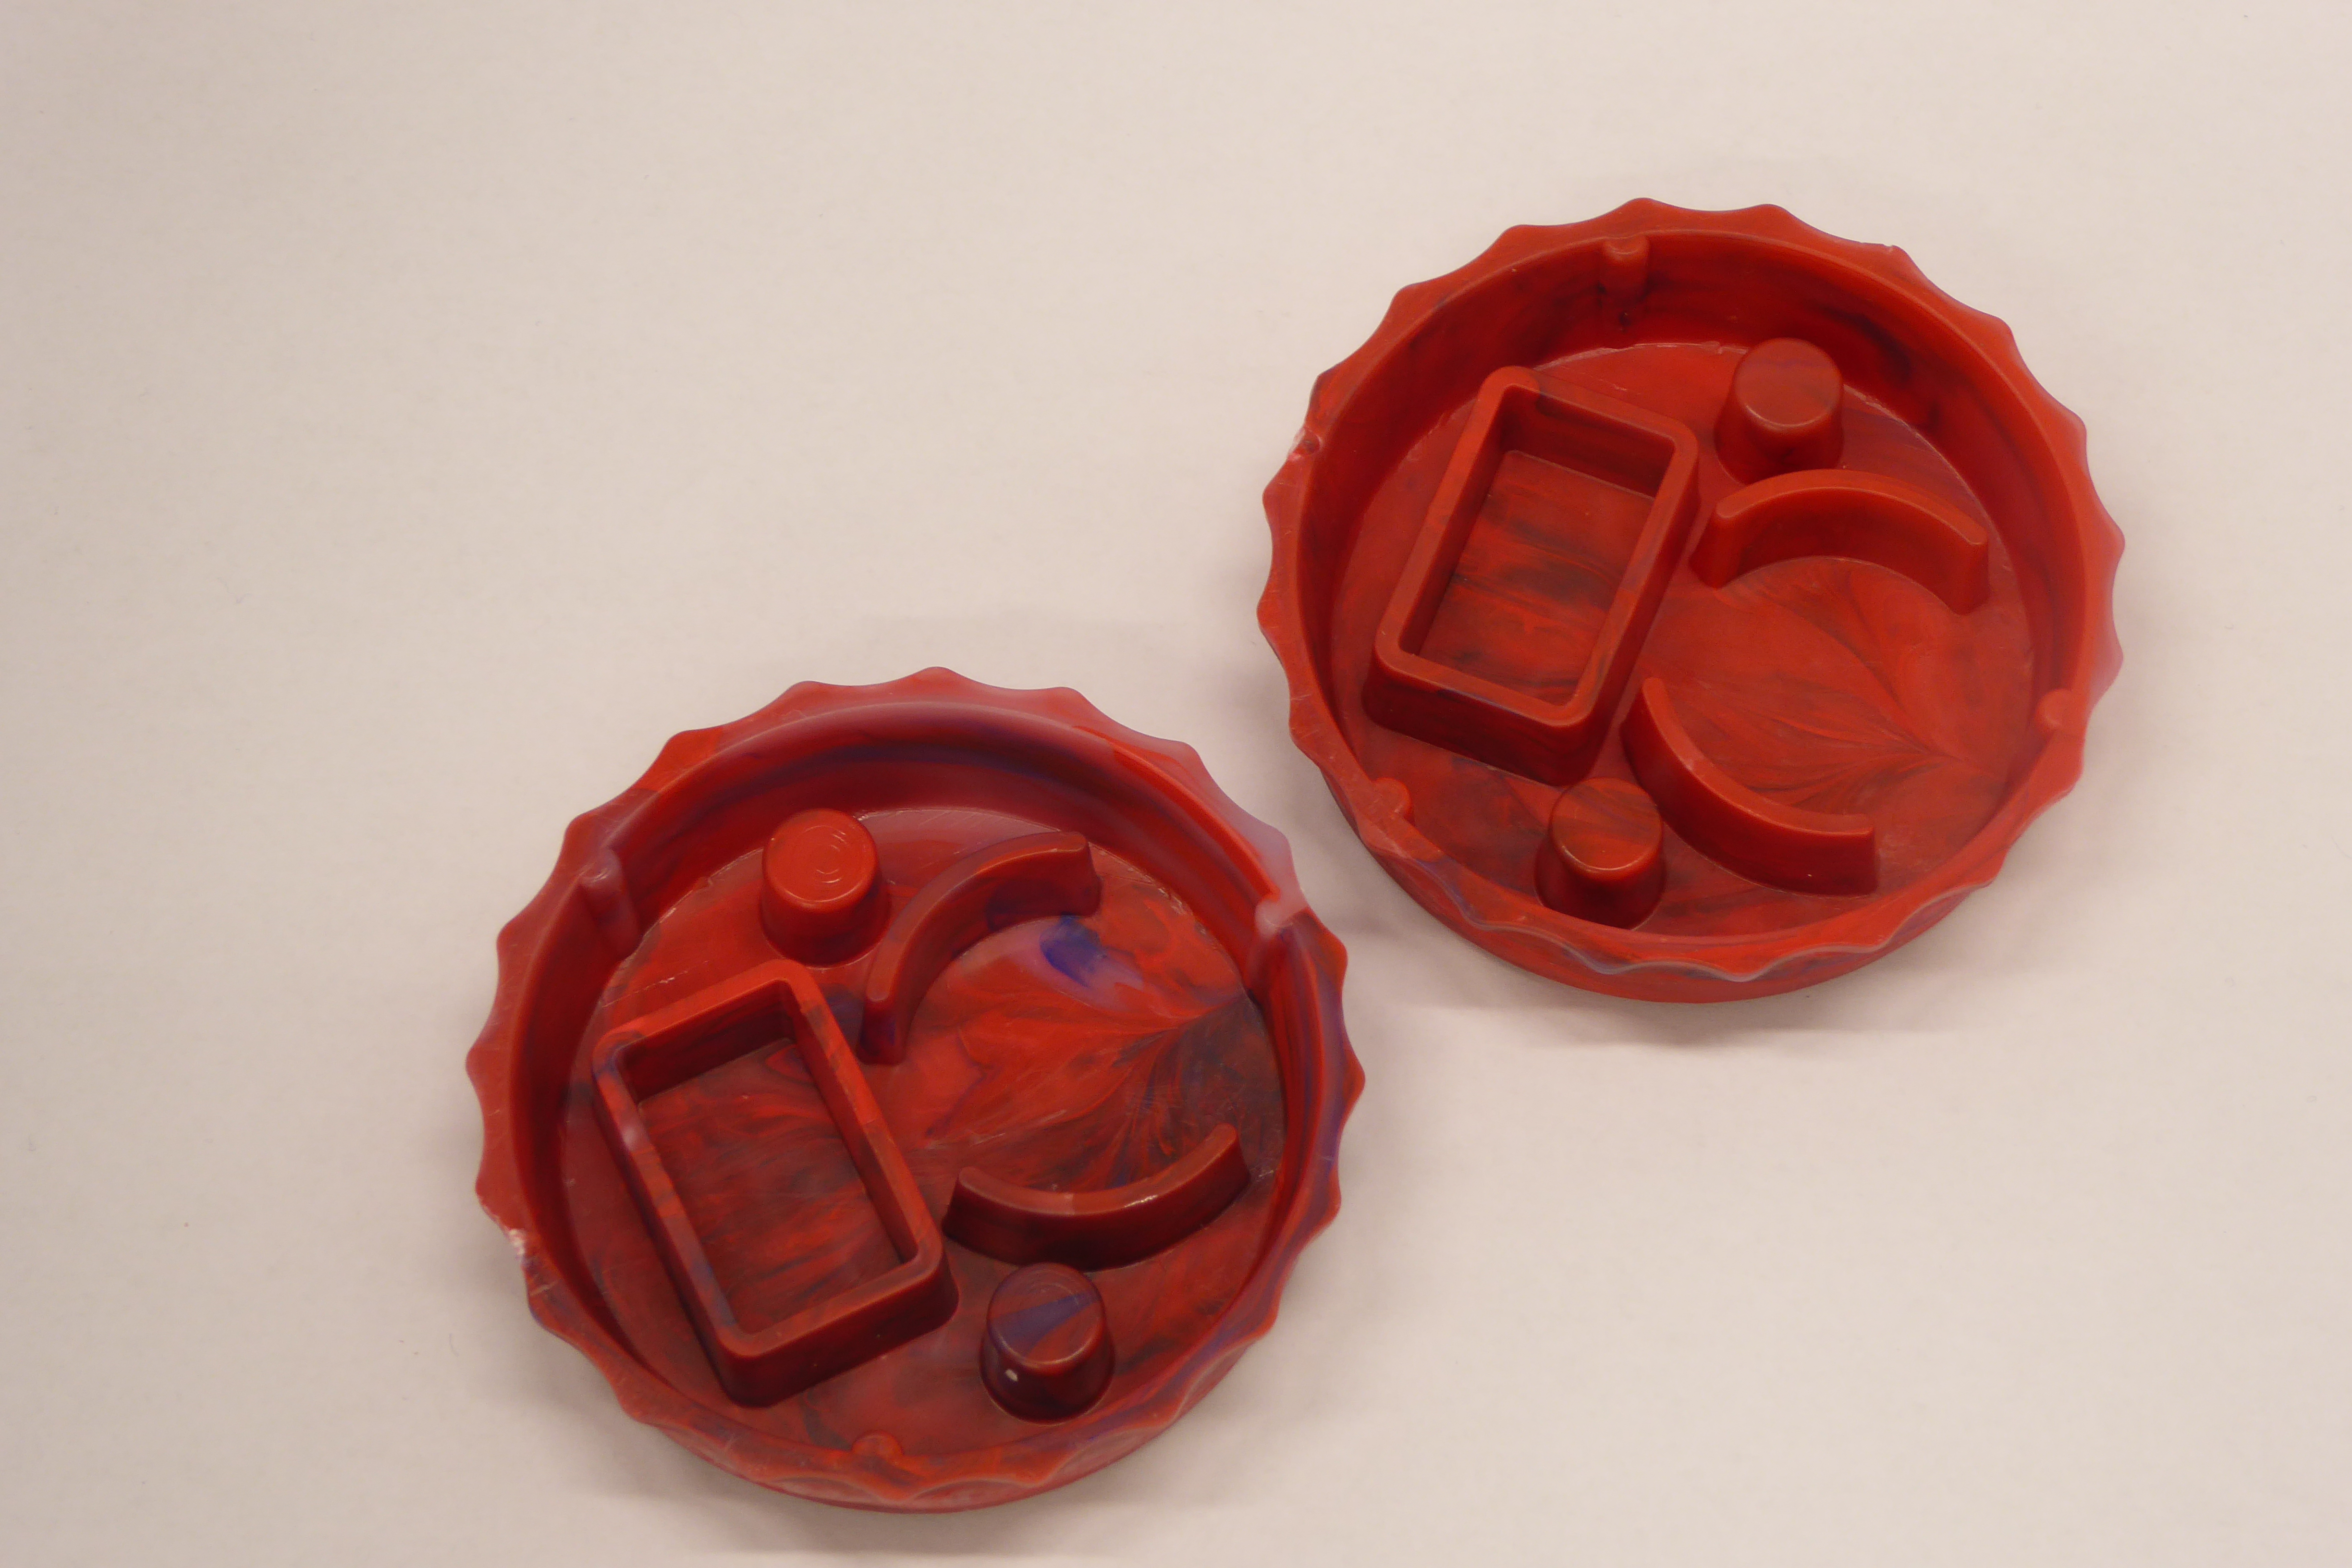
Label: Bottle Opener - Cover